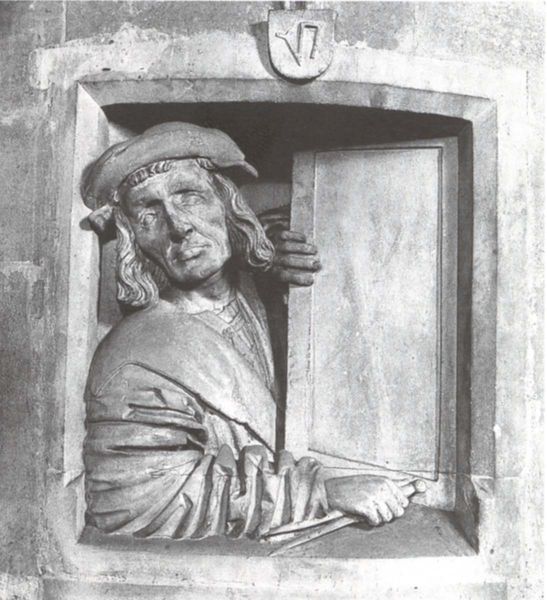
Titel: Selbstbildnis unter der Kanzel
Künstler: Anton Pilgram
Standort: Wien, Stephansdom (EU - AUT)
Schlagwörter: flügel, hand, mann, umhang, weiß, fenster, finger, frisur, grau, hut, hüte, kopfbedeckungen, licht, schwarz, symbol, tür, zeichen, blick, haube, kappe, mütze, mützen, wand, falten, kleidung, rahmen, stein, hände, schauen, spiegel, haare, lange haare, mantel, gotik, locken, skulptur, statue, kopfbedeckung, relief, mauer, tafel, detail, starr, maler, robe, dom, sichel, selbstbildnis, pinsel, gravur, wappen, mittel, werkzeug, gotisch, mittelalter, wien, gucken, meister, öffnen, bildhauer, leonardo, baumeister, zirkel, freimaurer, st. stefan, fenstergucker, pilgramm, pillgramm, meister pilgramm, steinmetzzeichen